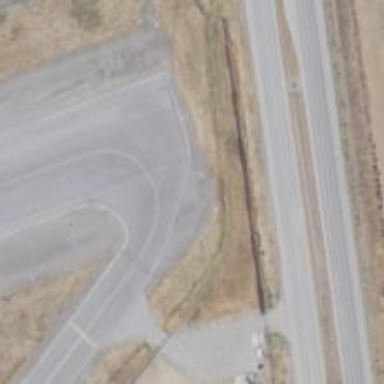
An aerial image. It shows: Asphalt taxiway in the airport.